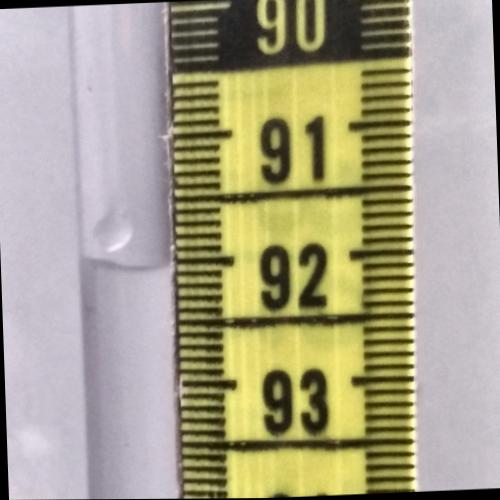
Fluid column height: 92.0 cm